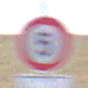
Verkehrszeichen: Geschwindigkeit5
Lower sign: HinweisDurchVerbaleAngabe6
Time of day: Midday
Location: Outdoor (Nature)
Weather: PartlyCloudy
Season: NotSpecified
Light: Natural